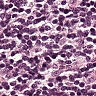
Metastatic tissue present: no